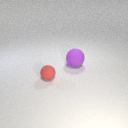
large purple rubber sphere behind small red rubber sphere